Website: bh-photo
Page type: address-validator
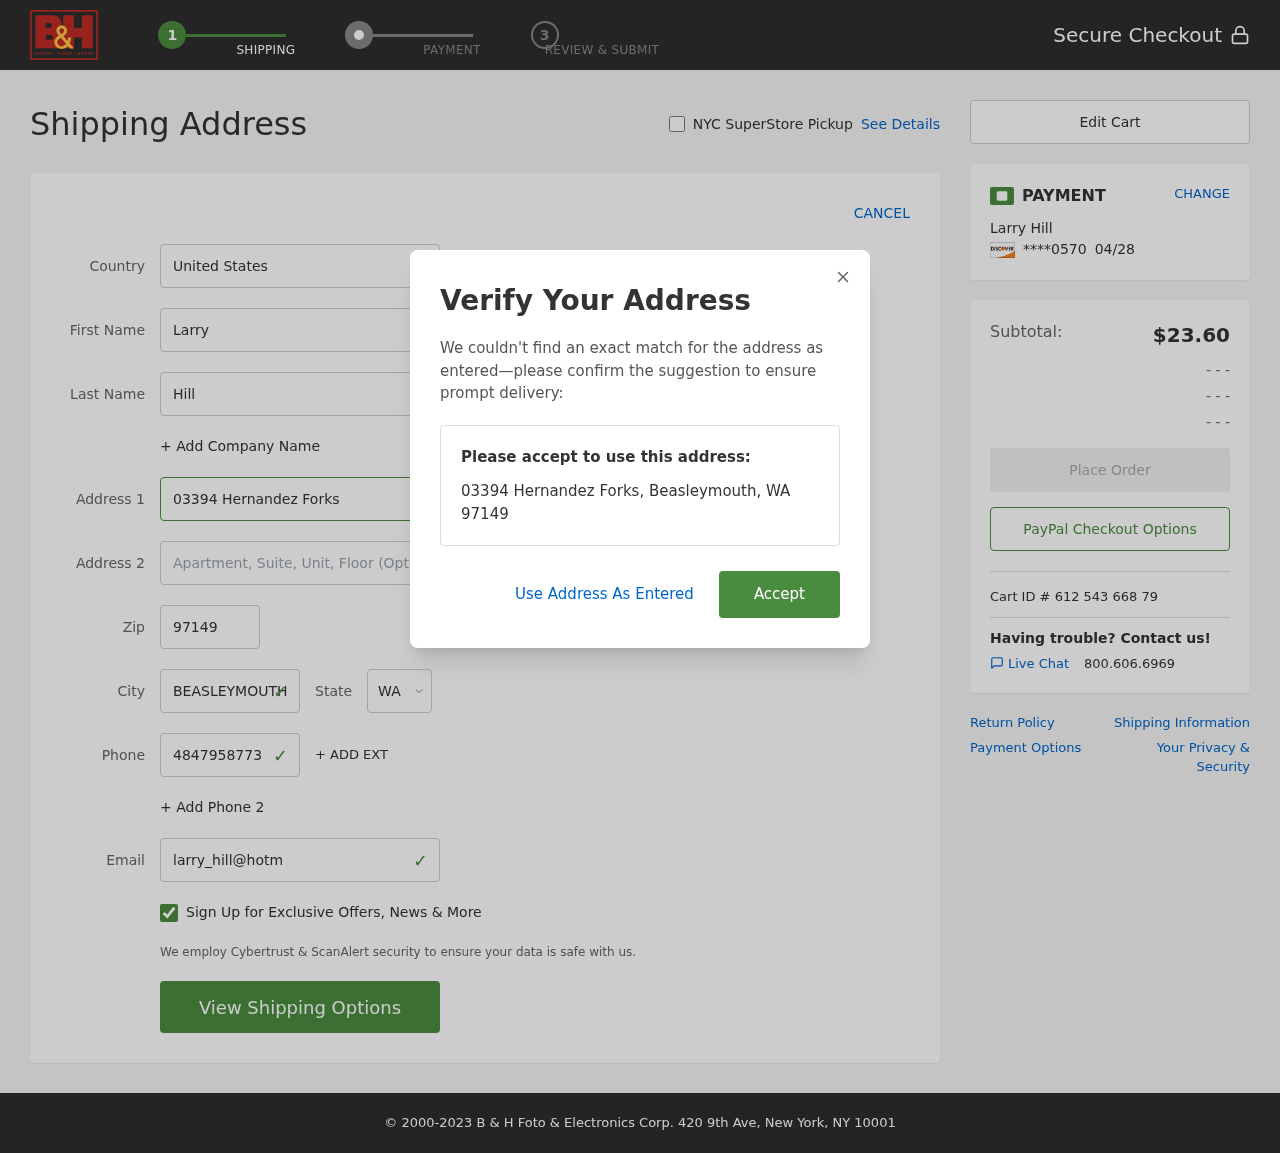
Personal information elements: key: PII_CARD_EXPIRY
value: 04/28
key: PII_CARD_LAST4
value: ****0570
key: PII_CITY
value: Beasleymouth
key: PII_COUNTRY
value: United States
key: PII_EMAIL
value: larry_hill@hotmail.com
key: PII_FIRSTNAME
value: Larry
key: PII_FULLNAME
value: Larry Hill
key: PII_LASTNAME
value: Hill
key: PII_PHONE
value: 4847958773
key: PII_POSTCODE
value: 97149
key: PII_STATE_ABBR
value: WA
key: PII_STREET
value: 03394 Hernandez Forks
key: PII_CITY_STATE_ZIP
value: Beasleymouth, WA 97149
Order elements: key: ORDER_SUBTOTAL
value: $23.60
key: ORDER_ID
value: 612 543 668 79